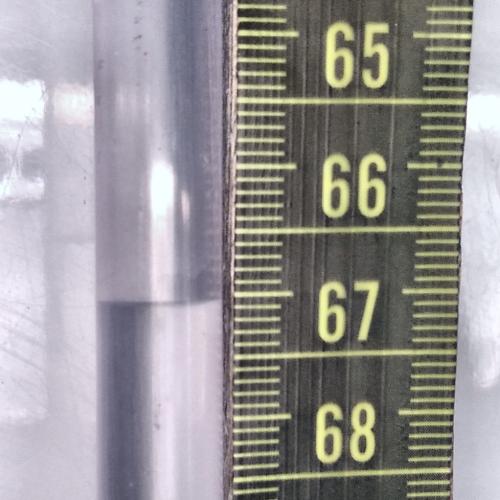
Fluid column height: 67.1 cm